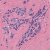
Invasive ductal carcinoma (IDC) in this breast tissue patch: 1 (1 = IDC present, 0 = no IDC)